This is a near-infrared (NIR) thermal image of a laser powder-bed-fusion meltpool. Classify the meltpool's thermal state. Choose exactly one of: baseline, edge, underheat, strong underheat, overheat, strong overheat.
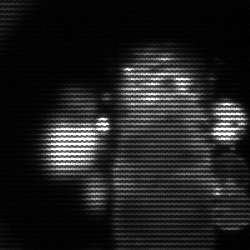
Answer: strong underheat